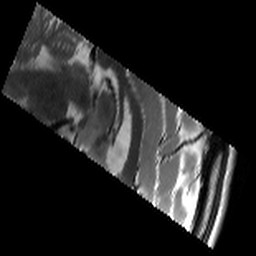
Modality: T2w
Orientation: sagittal
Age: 25
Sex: male
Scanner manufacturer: siemens
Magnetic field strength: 3 T
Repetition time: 8.02 s
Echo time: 0.08 s